Field crop: maize
Growth stage: 1
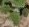
Species: chenopodium